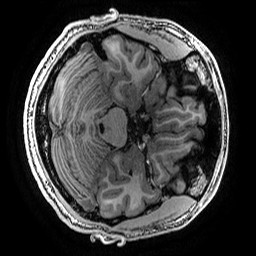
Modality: T1w
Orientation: axial
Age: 18
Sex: male
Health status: ill
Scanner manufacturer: ge
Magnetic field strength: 3 T
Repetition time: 0.007664 s
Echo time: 0.00342 s